Question: '''
<ContentView>
<Grid InputTransparent="True">
<Grid.RowDefinitions>
<RowDefinition Height="auto"/>
<RowDefinition Height="auto"/>
</Grid.RowDefinitions>
<Grid.ColumnDefinitions>
<ColumnDefinition Width="*" />
<ColumnDefinition Width="Auto" />
</Grid.ColumnDefinitions>
<StackLayout Spacing="0"
Grid.Row="0"
VerticalOptions="Center">
<Label Text="Algebra"/>
<Label Text="number 1" />
</StackLayout>
<Switch IsToggled="True"
VerticalOptions="Center"
Grid.Row="1"
Grid.Column="1"
/>
<StackLayout Spacing="0"
Grid.Row="1"
VerticalOptions="Center">
<Label Text="Arithmetics" />
<Label Text="number 2" />
</StackLayout>
<Switch IsToggled="True"
VerticalOptions="Center"
Grid.Column="1"
/>
</Grid>
</ContentView>
'''
I have two rows with each having 2 labels and a switch. How can I invoke two different Tap events, for each row. Something like this:
'''
<ROW1?.GestureRecognizers>
<TapGestureRecognizer Tapped="OnTapped1" />
</ROW?.GestureRecognizers>
<ROW2?.GestureRecognizers>
<TapGestureRecognizer Tapped="OnTapped2" />
</ROW?.GestureRecognizers>
'''
I'm new, but it seems Switch toggle doesn't work while in grid, which is strange.
UI image:

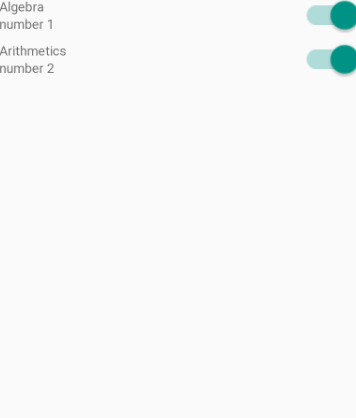
Answer: Since you can't simply apply a gesture to an entire grid row,
I decided to just use Switch built-in functionality for my UI.
And all I did was add two different methods for each Switch:
'''
<Grid InputTransparent="True">
<Grid.RowDefinitions>
<RowDefinition Height="auto"/>
<RowDefinition Height="auto"/>
</Grid.RowDefinitions>
<Grid.ColumnDefinitions>
<ColumnDefinition Width="*" />
<ColumnDefinition Width="Auto" />
</Grid.ColumnDefinitions>
<StackLayout Spacing="0"
Grid.Row="0"
VerticalOptions="Center">
<Label Text="Algebra"/>
<Label Text="number 1" />
</StackLayout>
<Switch IsToggled="True"
Toggled="method2"
VerticalOptions="Center"
Grid.Row="1"
Grid.Column="1"
/>
<StackLayout Spacing="0"
Grid.Row="1"
VerticalOptions="Center">
<Label Text="Arithmetics" />
<Label Text="number 2" />
</StackLayout>
<Switch IsToggled="True"
Toggled="method2"
VerticalOptions="Center"
Grid.Column="1"
/>
</Grid>
'''